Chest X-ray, AP view. Patient: 72 years old, sex M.
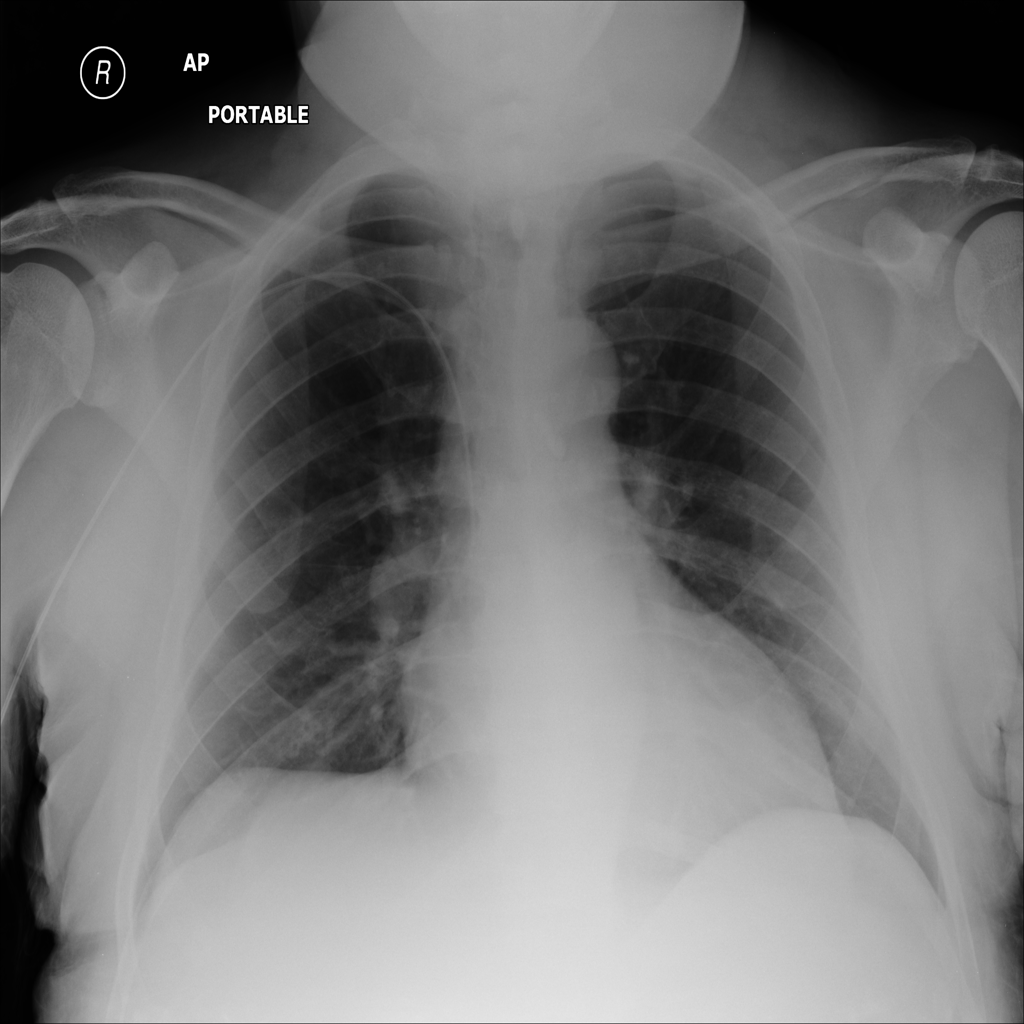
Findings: No Finding